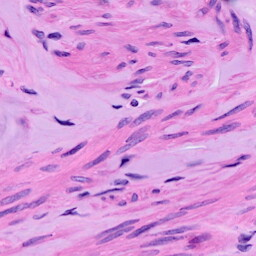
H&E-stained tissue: Ovarian